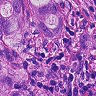
Metastatic tissue present: yes